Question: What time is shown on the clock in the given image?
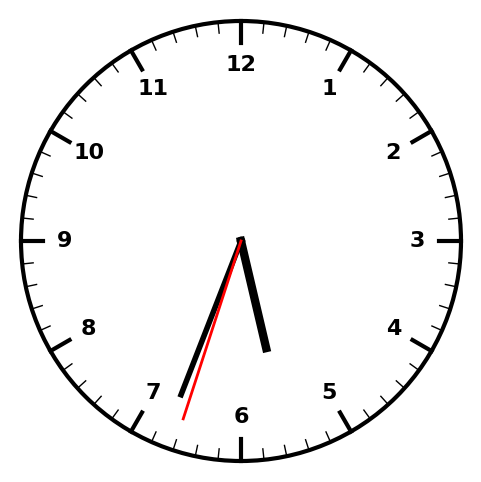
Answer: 05:33:33